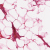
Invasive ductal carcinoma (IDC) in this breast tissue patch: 0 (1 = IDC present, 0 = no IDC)